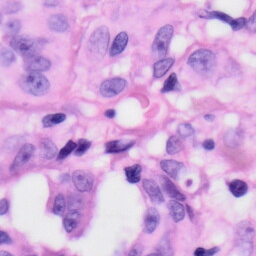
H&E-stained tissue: Skin